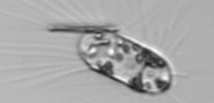
Label: Corethron_hystrix